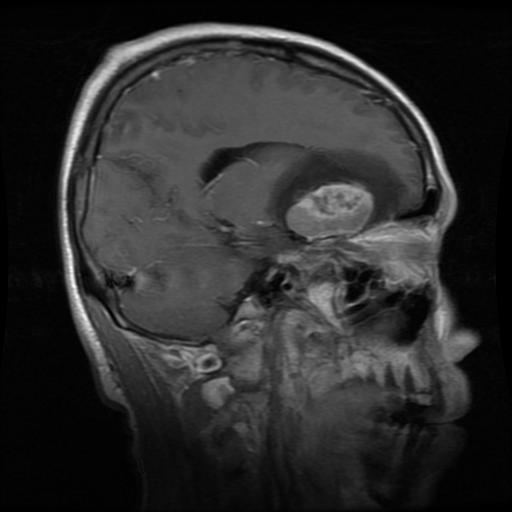
Label: meningioma